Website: macys
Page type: payment
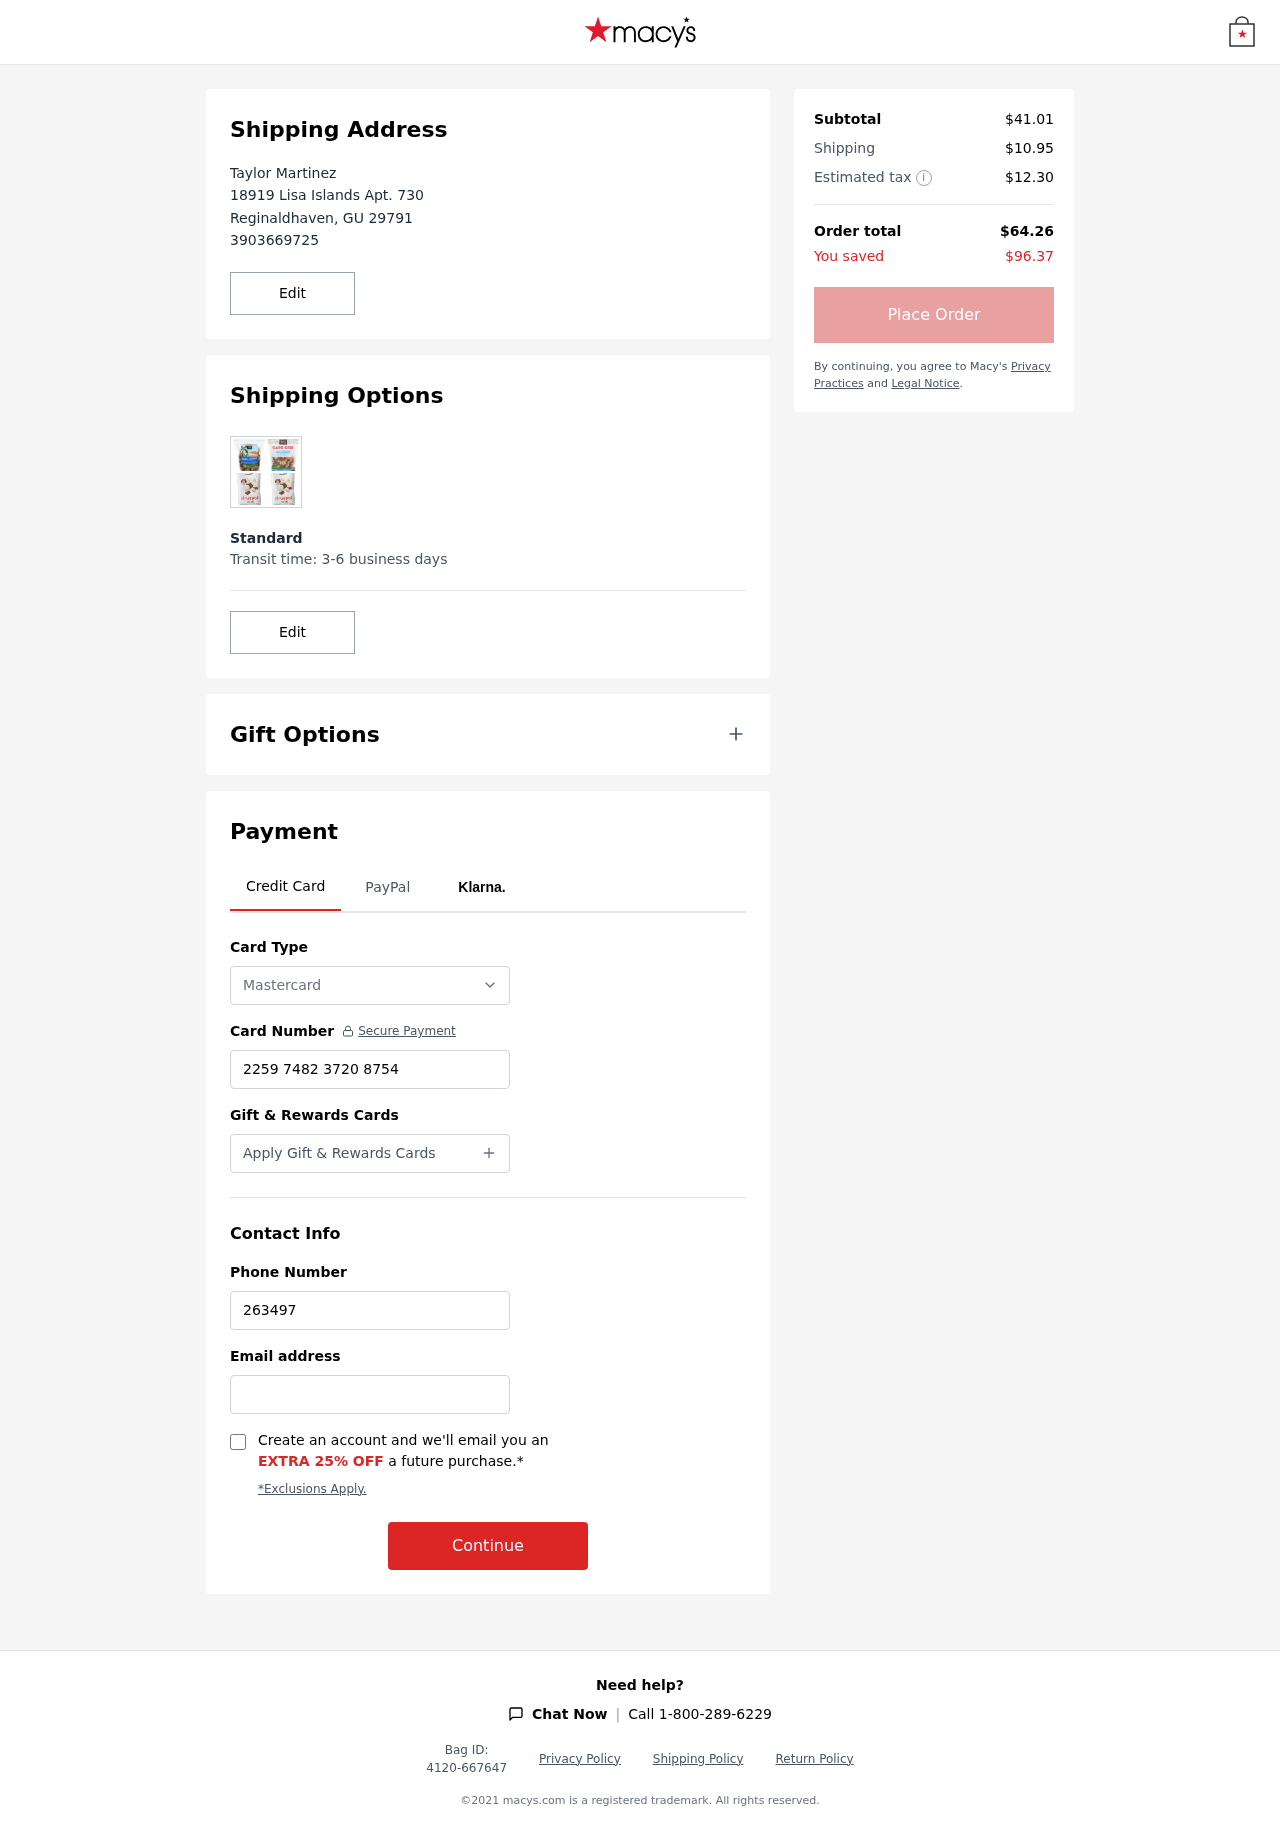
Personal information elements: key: PII_CARD_NUMBER
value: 2259 7482 3720 8754
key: PII_CARD_TYPE
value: Mastercard
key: PII_CITY
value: Reginaldhaven
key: PII_EMAIL
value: taylor_martinez@yahoo.com
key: PII_FULLNAME
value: Taylor Martinez
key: PII_PHONE
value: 3903669725
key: PII_PHONE_ALT
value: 2634972577
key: PII_POSTCODE
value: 29791
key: PII_STATE_ABBR
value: GU
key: PII_STREET
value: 18919 Lisa Islands Apt. 730
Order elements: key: ORDER_SUBTOTAL
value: $41.01
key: ORDER_SHIPPING_COST
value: $10.95
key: ORDER_TAX
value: $12.30
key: ORDER_TOTAL
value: $64.26
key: ORDER_SAVINGS
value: $96.37